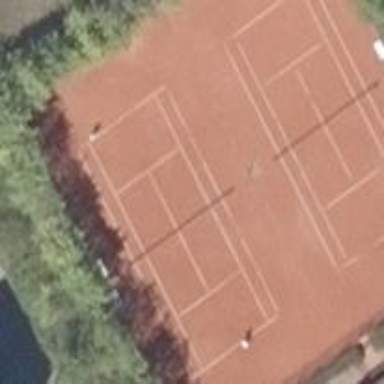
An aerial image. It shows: Tennis court in leisure pitch.